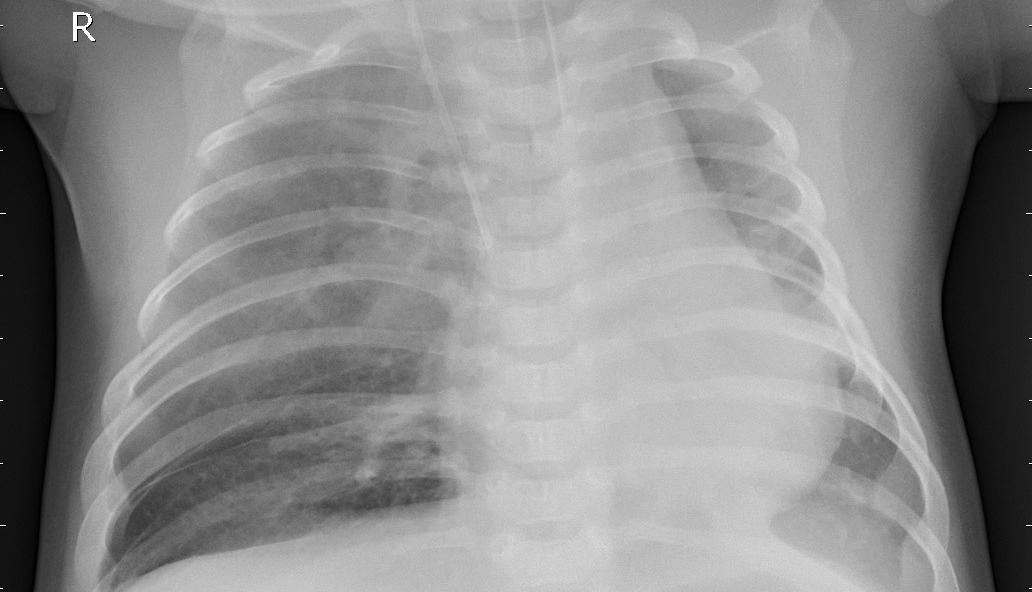
Diagnosis: PNEUMONIA